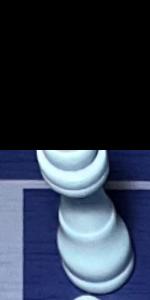
Label: King_White